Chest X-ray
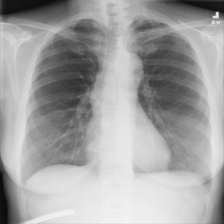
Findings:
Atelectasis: negative
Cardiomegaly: negative
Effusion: negative
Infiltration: negative
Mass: negative
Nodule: negative
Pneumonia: negative
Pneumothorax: negative
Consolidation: negative
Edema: negative
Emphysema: negative
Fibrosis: negative
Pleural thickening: negative
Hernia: negative